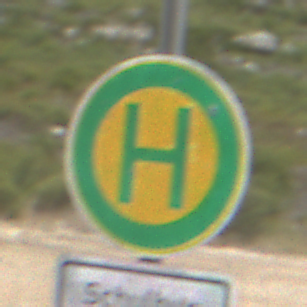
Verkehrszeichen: Haltestelle
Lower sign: ZeitangabenMitBeschraenkungAufWochentage5
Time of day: Midday
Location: Outdoor (Nature)
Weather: Overcast
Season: NotSpecified
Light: Natural